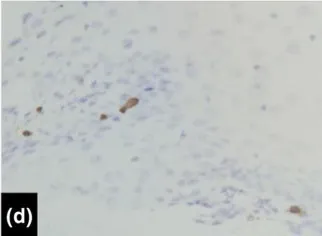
(d) In situ hybridization signals for HPV DNA of condyloma acuminatum.
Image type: pathology (fish)